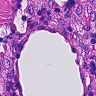
Metastatic tissue present: no